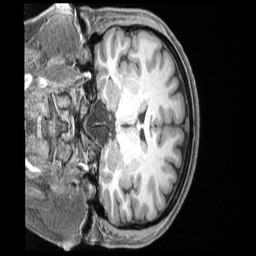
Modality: T1w
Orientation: coronal
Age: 32
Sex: female
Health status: ill
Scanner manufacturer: siemens
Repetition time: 2.4 s
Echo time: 0.00231 s